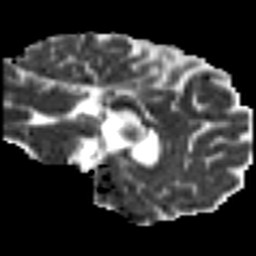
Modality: MD
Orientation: sagittal
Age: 48
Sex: male
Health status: ill
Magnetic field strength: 3 T
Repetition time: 9 s
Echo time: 0.093 s